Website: bh-photo
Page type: store-pickup
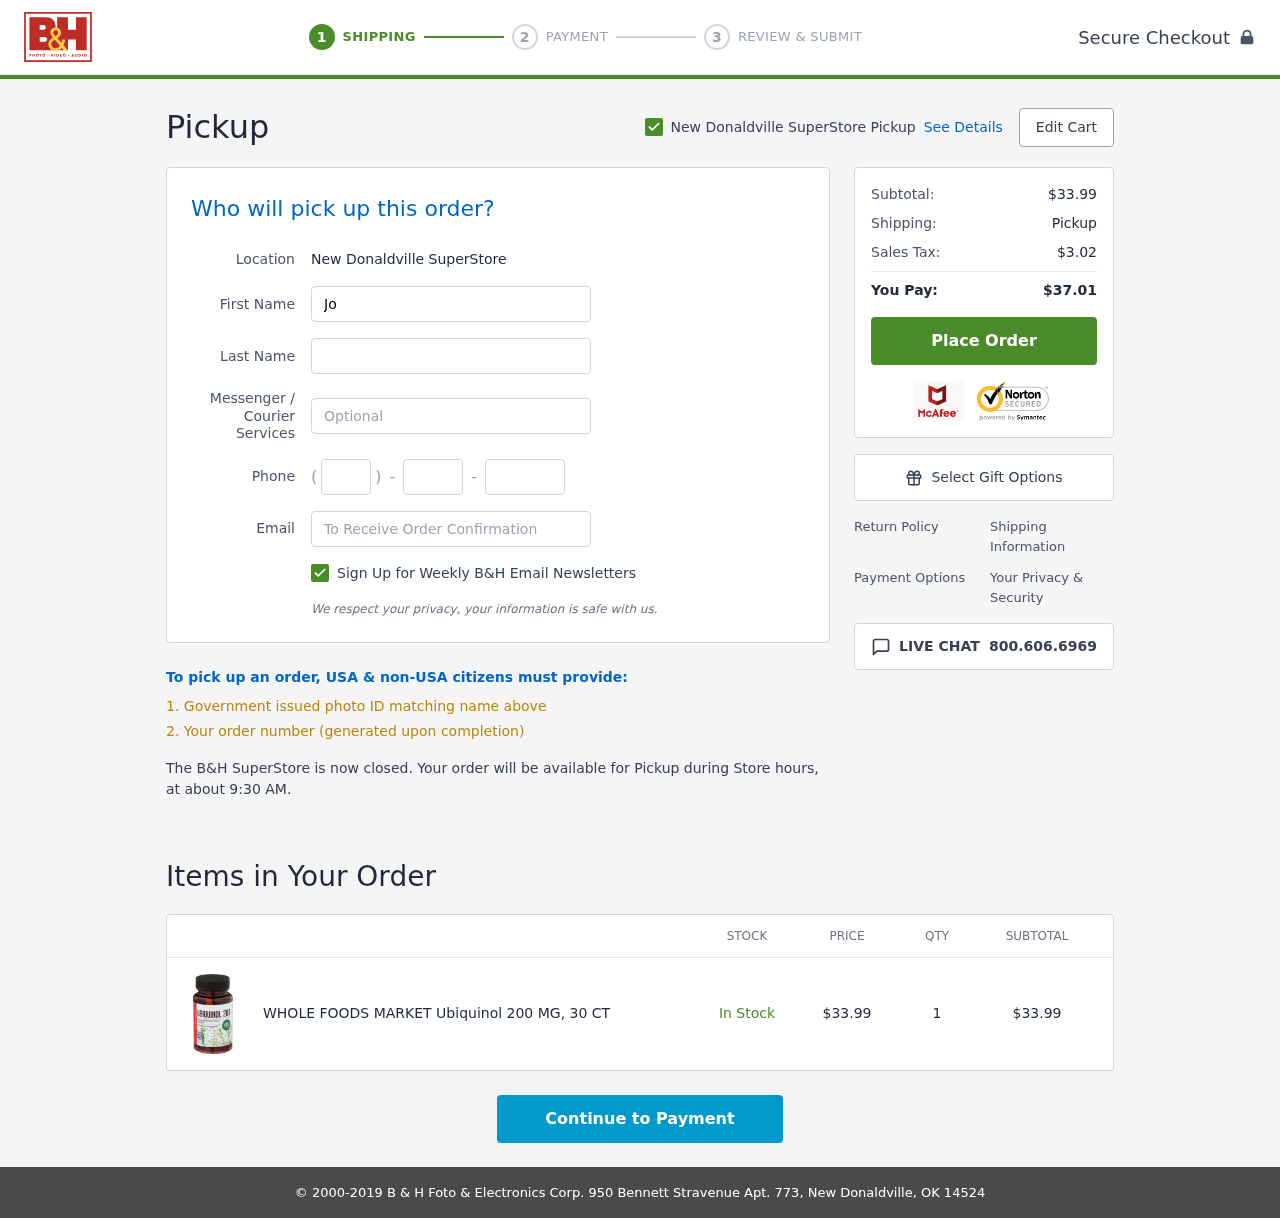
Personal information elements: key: PII_EMAIL
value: jody_love@gmail.com
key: PII_FIRSTNAME
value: Jody
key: PII_LASTNAME
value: Love
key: PII_LOCATION1_CITY
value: New Donaldville SuperStore Pickup
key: PII_LOCATION1_CITY
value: New Donaldville SuperStore
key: PII_PHONE_AREA
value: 967
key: PII_PHONE_PREFIX
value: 686
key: PII_PHONE_SUFFIX
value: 9230
Product elements: key: PRODUCT1_NAME
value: WHOLE FOODS MARKET Ubiquinol 200 MG, 30 CT
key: PRODUCT1_PRICE
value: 33.99
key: PRODUCT1_QUANTITY
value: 1
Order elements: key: ORDER_SUBTOTAL
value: $33.99
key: ORDER_TAX
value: $3.02
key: ORDER_TOTAL
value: $37.01